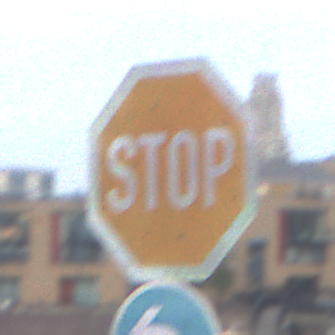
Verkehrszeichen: Stop
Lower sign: VorgeschriebeneFahrtrichtungLinks
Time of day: MorningAfternoon
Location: Outdoor (Urban)
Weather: Overcast
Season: NotSpecified
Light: Natural